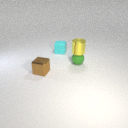
small brown metal cube to the left of small cyan rubber cube